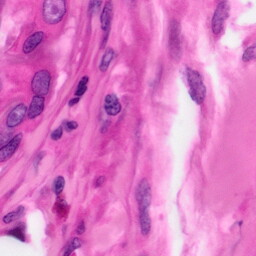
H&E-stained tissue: Pancreatic